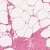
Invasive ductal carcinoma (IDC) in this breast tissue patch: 0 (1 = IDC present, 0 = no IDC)